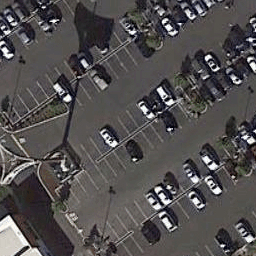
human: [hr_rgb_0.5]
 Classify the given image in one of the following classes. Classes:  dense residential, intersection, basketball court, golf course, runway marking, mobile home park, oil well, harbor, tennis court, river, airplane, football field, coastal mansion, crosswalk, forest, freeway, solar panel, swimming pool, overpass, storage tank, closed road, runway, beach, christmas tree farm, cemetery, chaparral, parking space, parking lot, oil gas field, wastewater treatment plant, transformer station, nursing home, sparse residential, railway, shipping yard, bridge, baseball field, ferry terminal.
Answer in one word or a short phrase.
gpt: parking lot